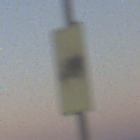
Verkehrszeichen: KFZZulaessigeGesamtmasse3Komma5TOhnePfeilsymbol
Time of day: SunriseSunset
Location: Outdoor (RoadRail)
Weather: PartlyCloudy
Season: NotSpecified
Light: Natural